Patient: sex M, age 49
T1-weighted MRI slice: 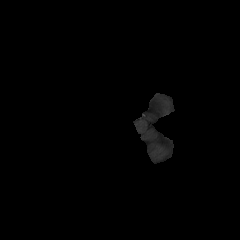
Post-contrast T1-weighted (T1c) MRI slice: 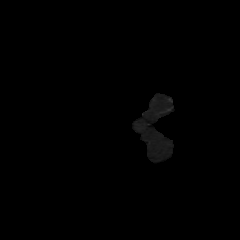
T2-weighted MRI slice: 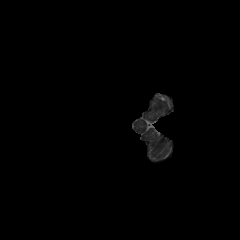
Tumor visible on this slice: no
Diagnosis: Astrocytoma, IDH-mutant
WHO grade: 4